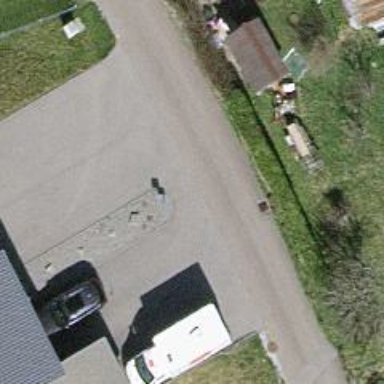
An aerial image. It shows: Residential road.